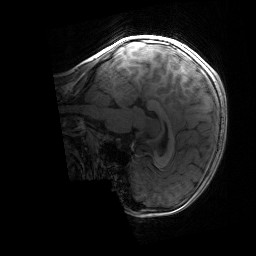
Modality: T1w
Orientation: sagittal
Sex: male
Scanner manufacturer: siemens
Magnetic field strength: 3 T
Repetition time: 1.9 s
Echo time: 0.00243 s